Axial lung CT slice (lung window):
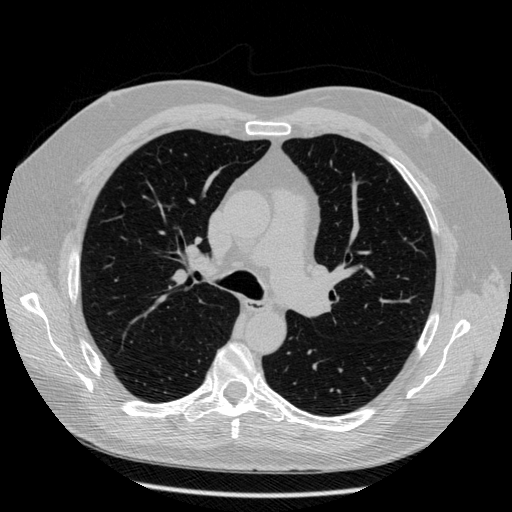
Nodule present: no